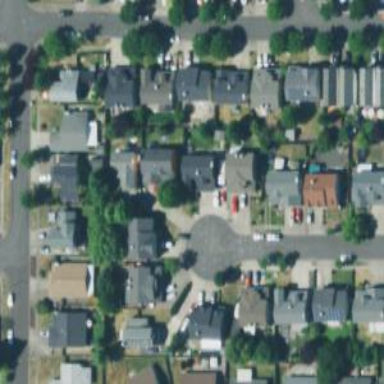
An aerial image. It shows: Living street.